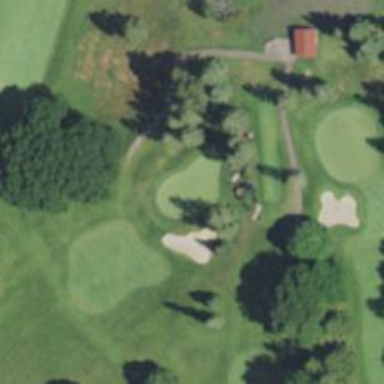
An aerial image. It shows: View of golf hole.